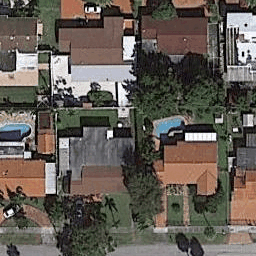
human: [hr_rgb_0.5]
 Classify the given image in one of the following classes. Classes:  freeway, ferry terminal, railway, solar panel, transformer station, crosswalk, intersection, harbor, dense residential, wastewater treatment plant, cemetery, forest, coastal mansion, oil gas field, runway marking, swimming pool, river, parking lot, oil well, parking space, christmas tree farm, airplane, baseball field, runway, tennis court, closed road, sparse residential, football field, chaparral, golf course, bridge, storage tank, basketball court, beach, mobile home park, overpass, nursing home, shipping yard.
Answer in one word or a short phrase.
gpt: dense residential